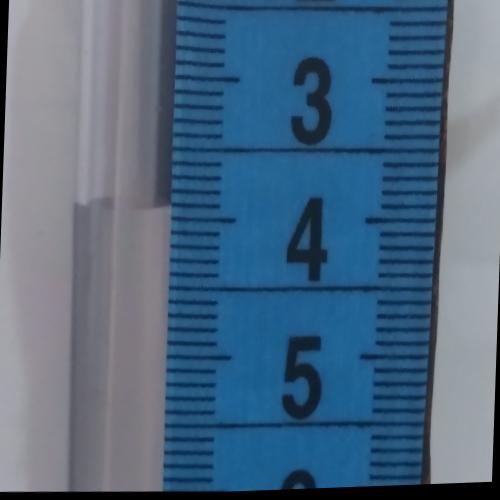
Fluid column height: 3.9 cm